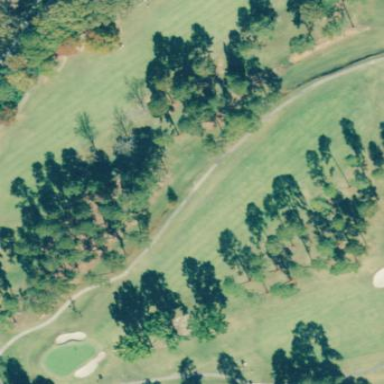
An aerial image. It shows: Scenic golf fairway.